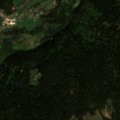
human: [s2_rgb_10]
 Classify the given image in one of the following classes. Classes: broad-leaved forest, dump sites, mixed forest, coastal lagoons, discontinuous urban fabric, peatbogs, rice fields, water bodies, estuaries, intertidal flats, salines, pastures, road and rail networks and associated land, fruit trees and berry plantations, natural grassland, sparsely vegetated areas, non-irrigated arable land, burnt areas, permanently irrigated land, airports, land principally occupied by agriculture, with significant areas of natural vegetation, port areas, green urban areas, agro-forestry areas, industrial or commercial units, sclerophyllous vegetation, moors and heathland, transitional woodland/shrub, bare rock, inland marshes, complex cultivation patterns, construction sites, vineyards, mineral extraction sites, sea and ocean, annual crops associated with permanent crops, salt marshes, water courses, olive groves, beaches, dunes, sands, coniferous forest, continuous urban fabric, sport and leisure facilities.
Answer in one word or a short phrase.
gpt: complex cultivation patterns, land principally occupied by agriculture, with significant areas of natural vegetation, coniferous forest, mixed forest